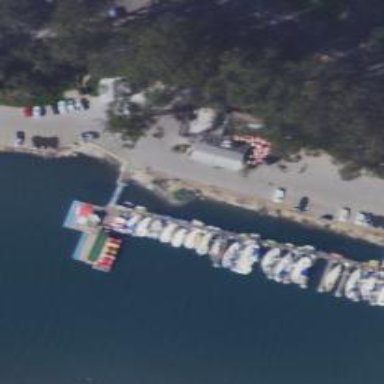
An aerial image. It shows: Pier with mooring facilities.